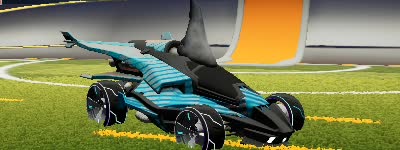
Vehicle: aftershock